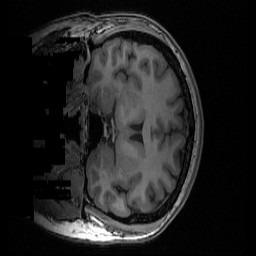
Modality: T1w
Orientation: coronal
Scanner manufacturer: ge
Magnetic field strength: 3 T
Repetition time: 0.008164 s
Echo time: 0.003184 s